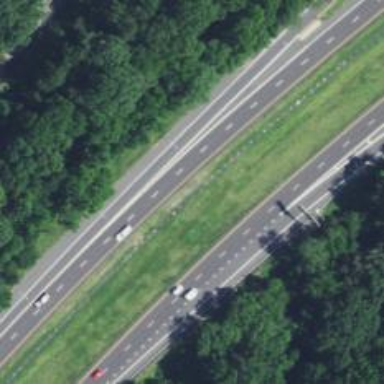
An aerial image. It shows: Motorway junction.